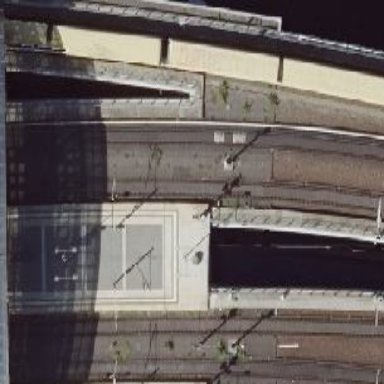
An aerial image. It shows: Railway signal.